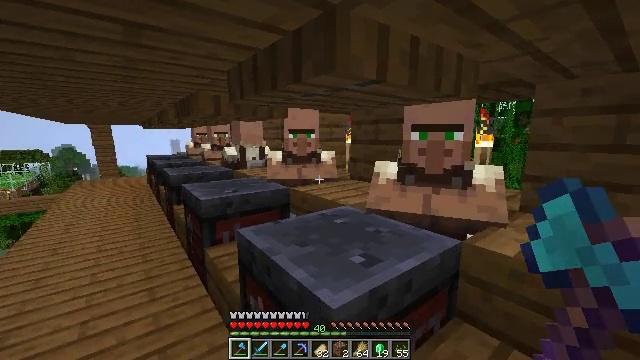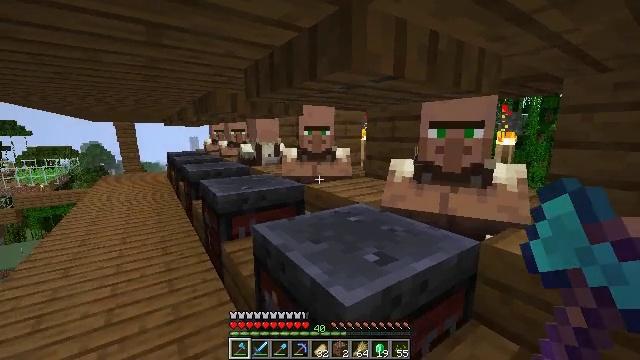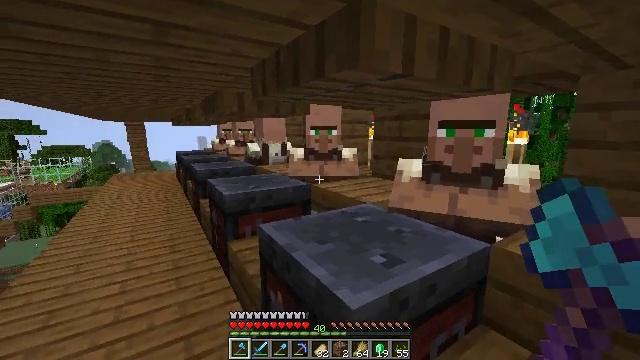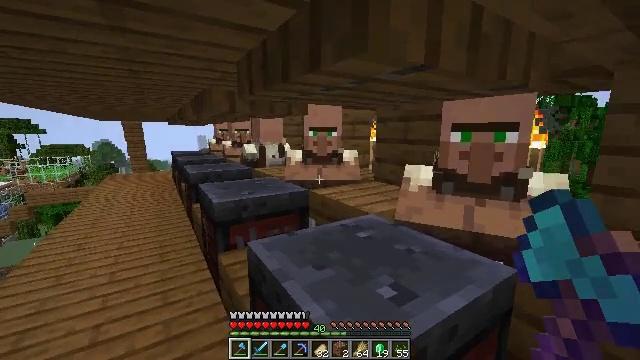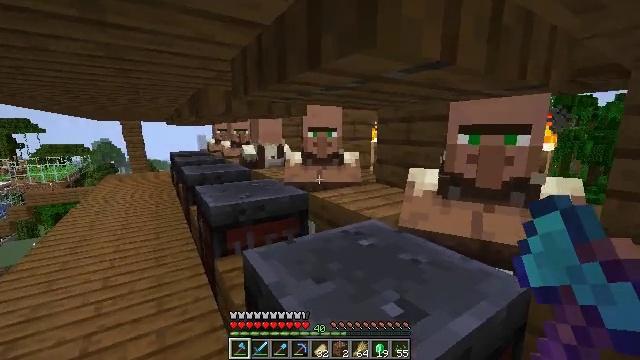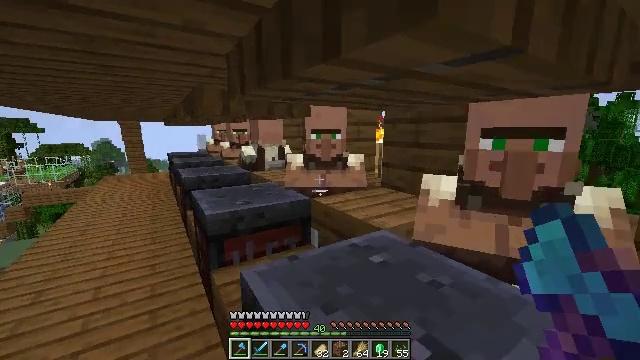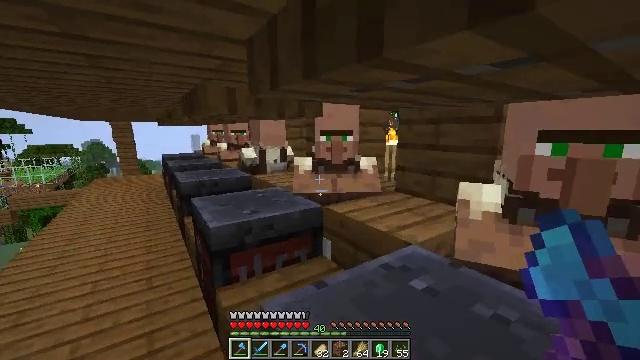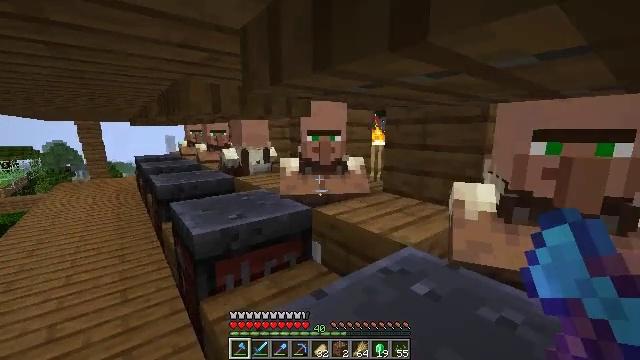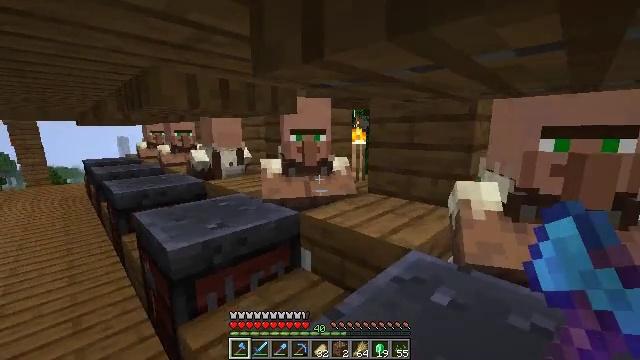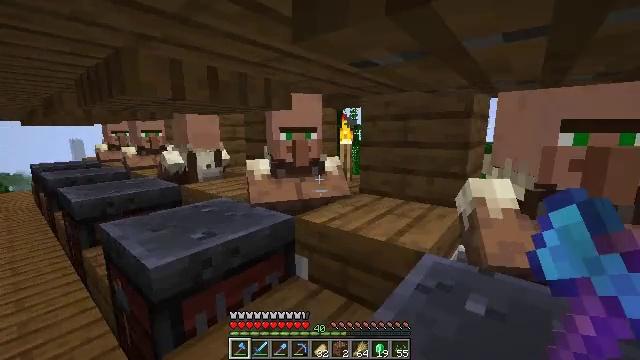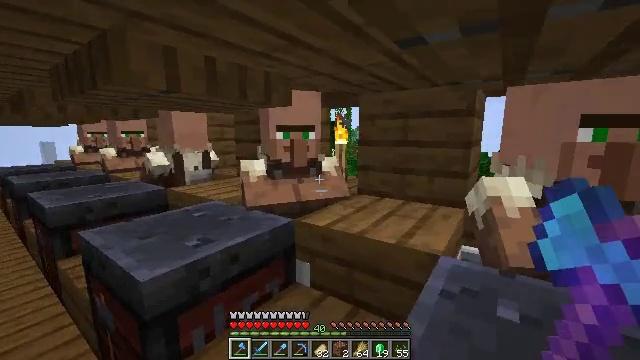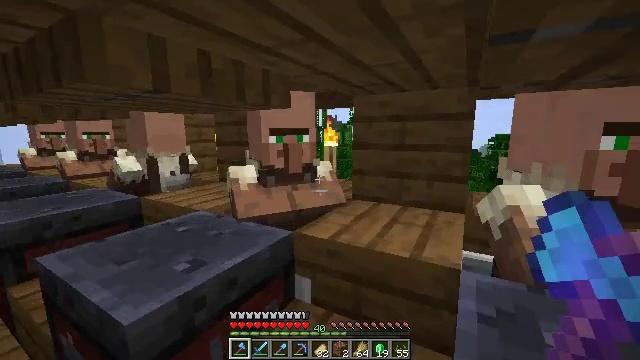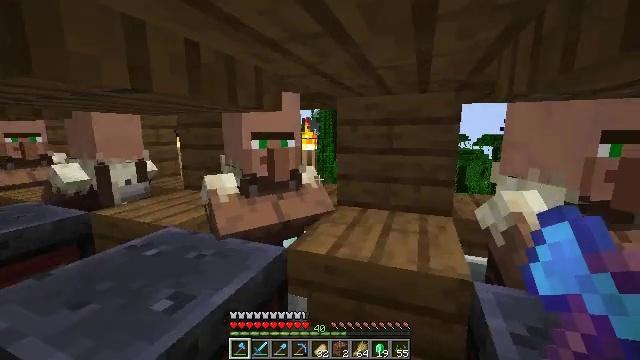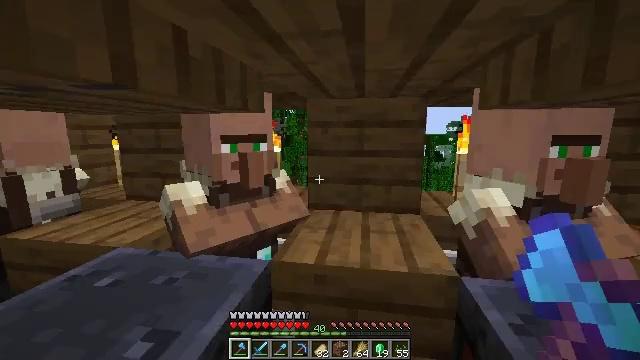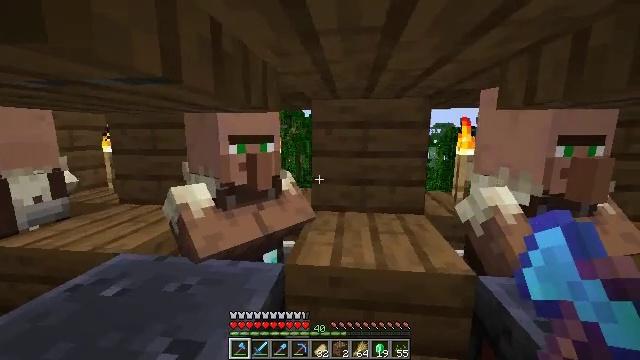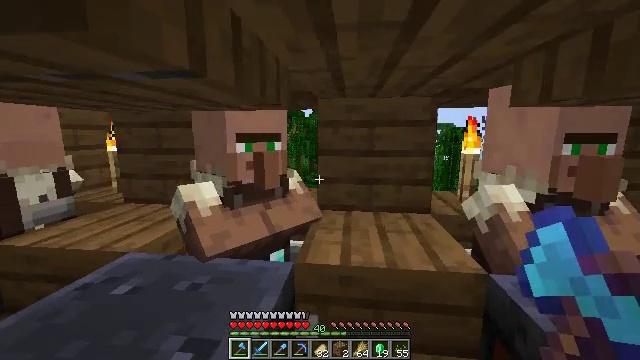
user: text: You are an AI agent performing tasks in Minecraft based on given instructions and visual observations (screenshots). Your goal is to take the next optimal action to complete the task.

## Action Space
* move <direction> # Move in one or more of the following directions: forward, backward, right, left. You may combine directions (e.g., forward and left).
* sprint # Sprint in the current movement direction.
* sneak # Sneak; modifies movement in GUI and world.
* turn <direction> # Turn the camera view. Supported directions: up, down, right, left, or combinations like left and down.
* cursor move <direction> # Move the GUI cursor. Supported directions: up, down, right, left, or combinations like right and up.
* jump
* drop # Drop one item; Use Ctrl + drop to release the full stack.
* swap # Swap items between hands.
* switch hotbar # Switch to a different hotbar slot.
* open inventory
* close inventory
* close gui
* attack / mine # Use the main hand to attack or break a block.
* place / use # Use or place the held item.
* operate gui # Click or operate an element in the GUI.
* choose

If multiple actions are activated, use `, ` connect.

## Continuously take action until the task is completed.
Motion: motion action
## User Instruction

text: Produce a diamond hoe at the crafting table.
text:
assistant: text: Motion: turn left
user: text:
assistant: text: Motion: move forward, turn left
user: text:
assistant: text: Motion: move forward
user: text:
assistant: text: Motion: move forward
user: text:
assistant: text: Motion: move forward
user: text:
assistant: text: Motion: move forward and move left, turn right
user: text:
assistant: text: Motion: move forward and move left, turn right
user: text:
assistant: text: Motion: move forward and move left, turn right
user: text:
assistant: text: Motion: move forward and move left, turn right
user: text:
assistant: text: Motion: move forward and move left, turn right
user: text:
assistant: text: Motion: move forward and move left, turn right
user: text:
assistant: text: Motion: move forward and move left, turn right
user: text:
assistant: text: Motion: move forward and move left, turn right
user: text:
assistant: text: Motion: move forward, turn right
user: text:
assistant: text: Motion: no_op
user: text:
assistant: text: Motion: no_op
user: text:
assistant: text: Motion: no_op
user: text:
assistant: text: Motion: turn left
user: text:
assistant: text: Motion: turn left
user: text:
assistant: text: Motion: turn left
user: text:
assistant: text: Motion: no_op
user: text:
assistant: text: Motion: use / place
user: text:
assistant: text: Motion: use / place
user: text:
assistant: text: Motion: use / place
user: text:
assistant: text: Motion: use / place
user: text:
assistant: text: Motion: no_op
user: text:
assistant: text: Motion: open gui
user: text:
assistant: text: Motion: no_op
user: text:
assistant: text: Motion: no_op
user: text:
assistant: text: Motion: no_op